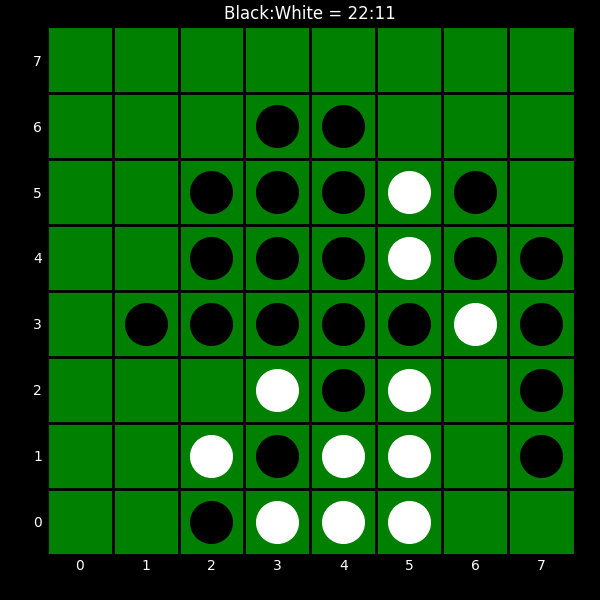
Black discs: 22
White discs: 11